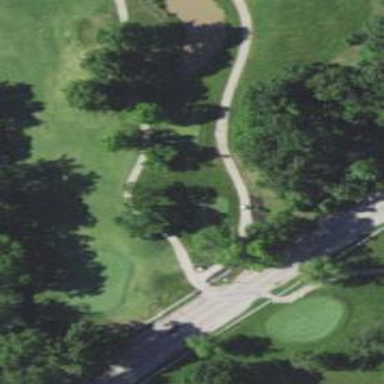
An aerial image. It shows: Path designated for golf carts.